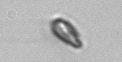
Label: Cryptophyta